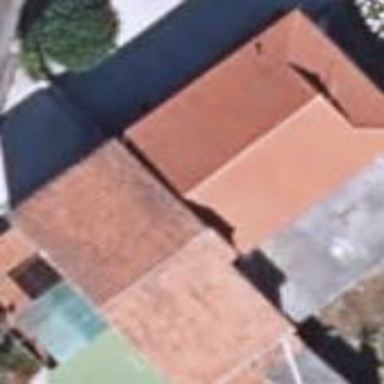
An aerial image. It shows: Simple house.